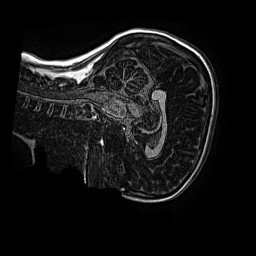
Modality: MP2RAGE
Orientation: sagittal
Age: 11
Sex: female
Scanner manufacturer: siemens
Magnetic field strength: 3 T
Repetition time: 4 s
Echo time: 0.00299 s